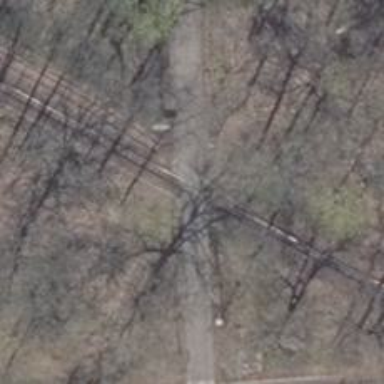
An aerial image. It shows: Tram crossing on the railway.